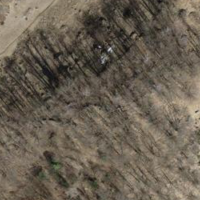
EUNIS habitat code: 41
Species observed at this site:
Issoria lathonia
Canthophorus dubius
Neotinea ustulata
Convallaria majalis
Genista tinctoria